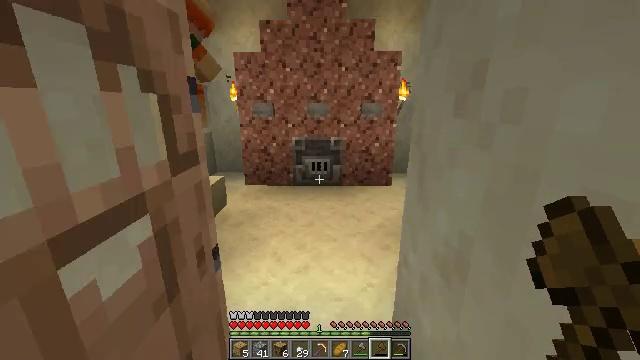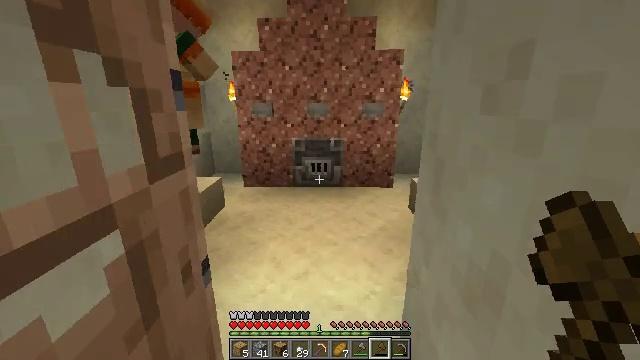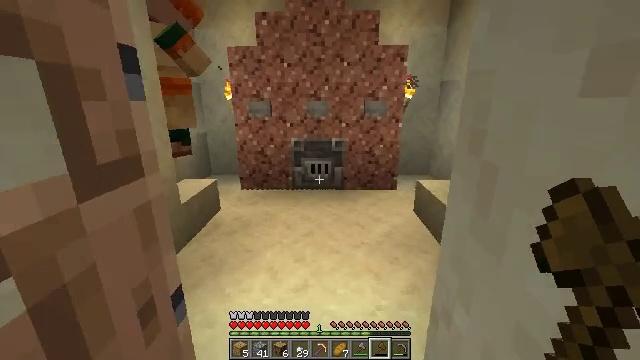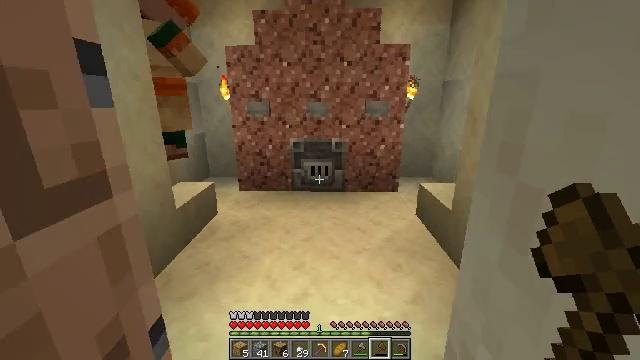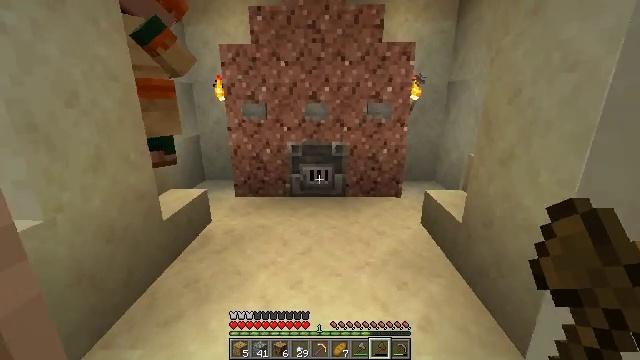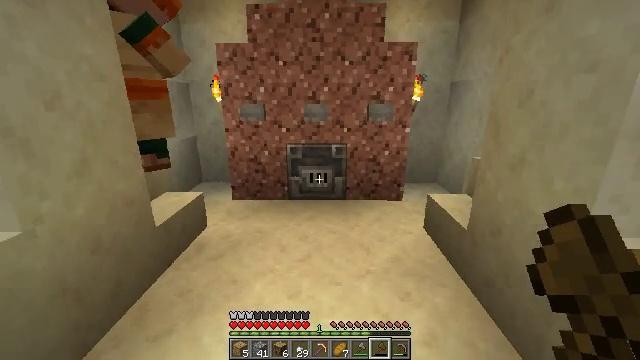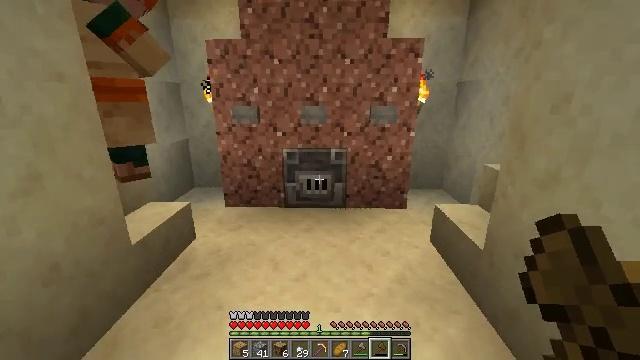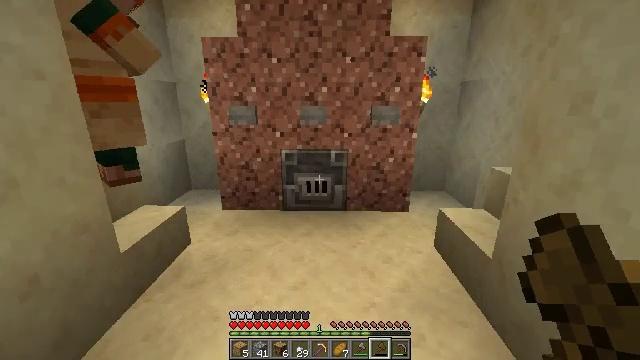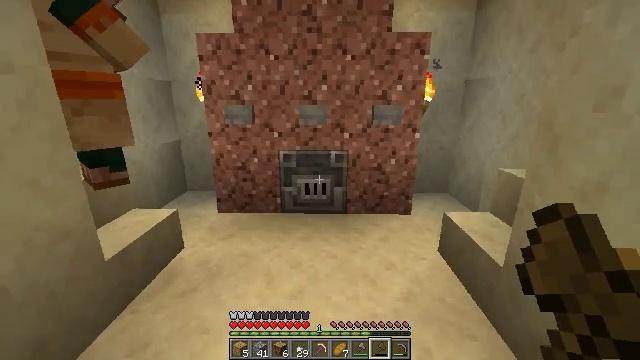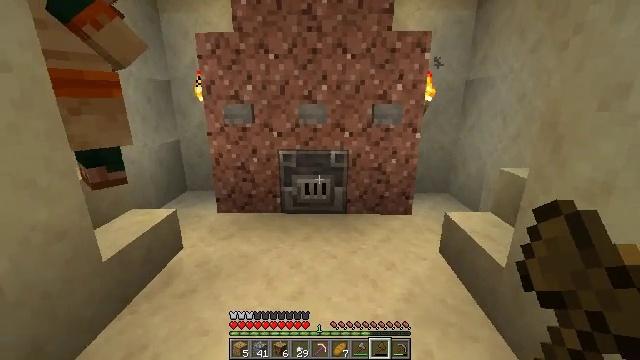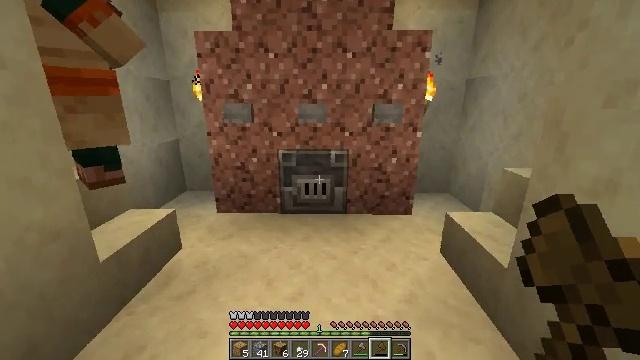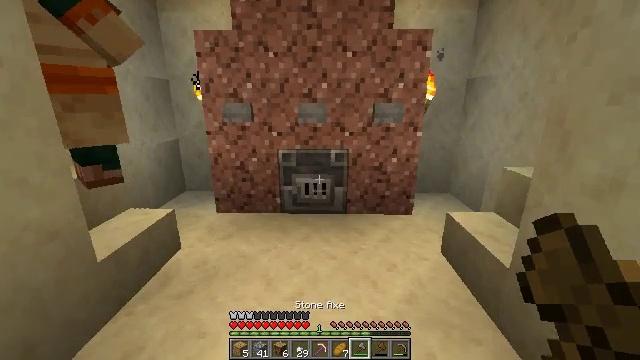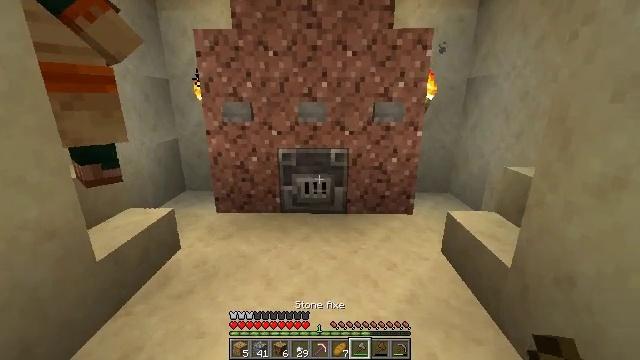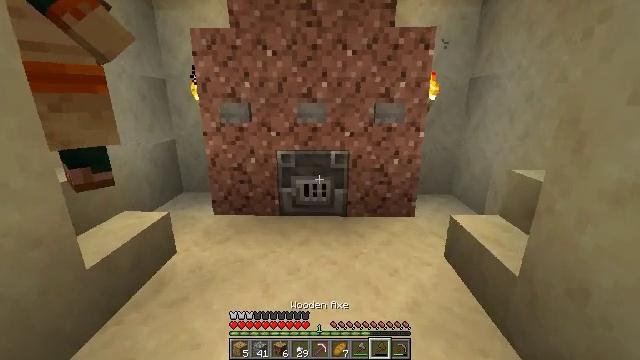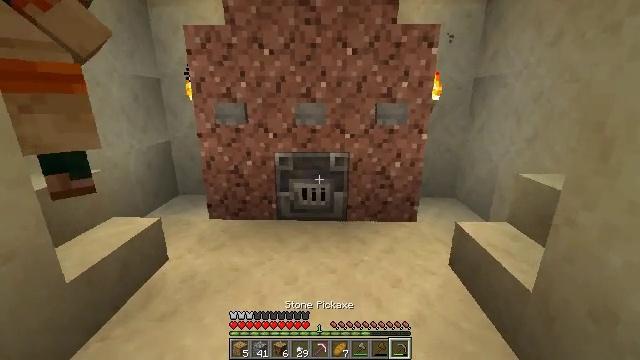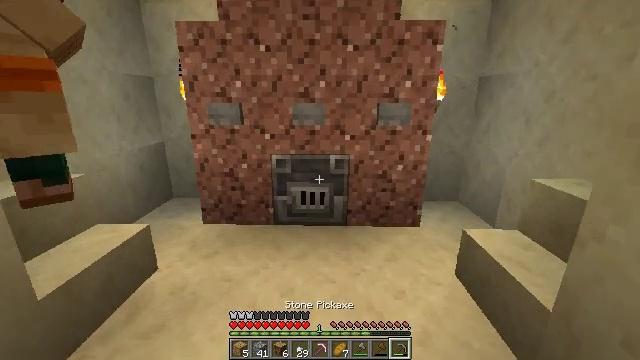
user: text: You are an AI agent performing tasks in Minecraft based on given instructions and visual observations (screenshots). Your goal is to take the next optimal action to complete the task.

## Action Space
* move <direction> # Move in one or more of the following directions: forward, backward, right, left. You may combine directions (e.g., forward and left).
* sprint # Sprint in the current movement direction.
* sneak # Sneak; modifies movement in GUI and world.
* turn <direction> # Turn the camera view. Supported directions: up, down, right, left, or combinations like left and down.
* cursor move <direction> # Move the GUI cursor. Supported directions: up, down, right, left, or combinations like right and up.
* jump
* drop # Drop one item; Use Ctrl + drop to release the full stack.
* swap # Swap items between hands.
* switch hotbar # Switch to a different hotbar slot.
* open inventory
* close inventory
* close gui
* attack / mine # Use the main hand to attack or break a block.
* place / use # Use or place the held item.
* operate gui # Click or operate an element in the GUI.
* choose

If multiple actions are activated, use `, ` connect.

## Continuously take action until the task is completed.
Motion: motion action
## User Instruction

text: Break the blast furnace block.
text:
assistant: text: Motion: move forward and move right
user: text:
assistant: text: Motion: move forward
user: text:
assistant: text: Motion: move forward
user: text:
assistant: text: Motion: move forward
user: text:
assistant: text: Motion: move forward
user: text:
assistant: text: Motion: move forward
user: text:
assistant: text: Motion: no_op
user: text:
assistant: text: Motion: no_op
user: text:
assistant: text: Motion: no_op
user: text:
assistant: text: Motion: no_op
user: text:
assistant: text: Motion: no_op
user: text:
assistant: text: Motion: no_op
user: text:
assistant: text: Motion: move forward
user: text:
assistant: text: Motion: move forward
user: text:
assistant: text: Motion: move forward
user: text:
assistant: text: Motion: move forward
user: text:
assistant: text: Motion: move forward
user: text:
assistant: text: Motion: no_op
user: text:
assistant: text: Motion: no_op
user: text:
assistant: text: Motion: no_op
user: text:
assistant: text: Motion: turn left and down
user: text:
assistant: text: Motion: turn down
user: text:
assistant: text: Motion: move forward, turn down, attack / mine
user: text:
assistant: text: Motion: move forward, attack / mine
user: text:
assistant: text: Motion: move forward, attack / mine
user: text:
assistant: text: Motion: attack / mine
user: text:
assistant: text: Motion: attack / mine
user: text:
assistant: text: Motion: attack / mine
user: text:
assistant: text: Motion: turn down, attack / mine
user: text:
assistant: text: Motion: turn right and down, attack / mine